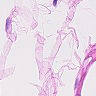
Metastatic tissue present: no